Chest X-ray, AP view. Patient: 37 years old, sex M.
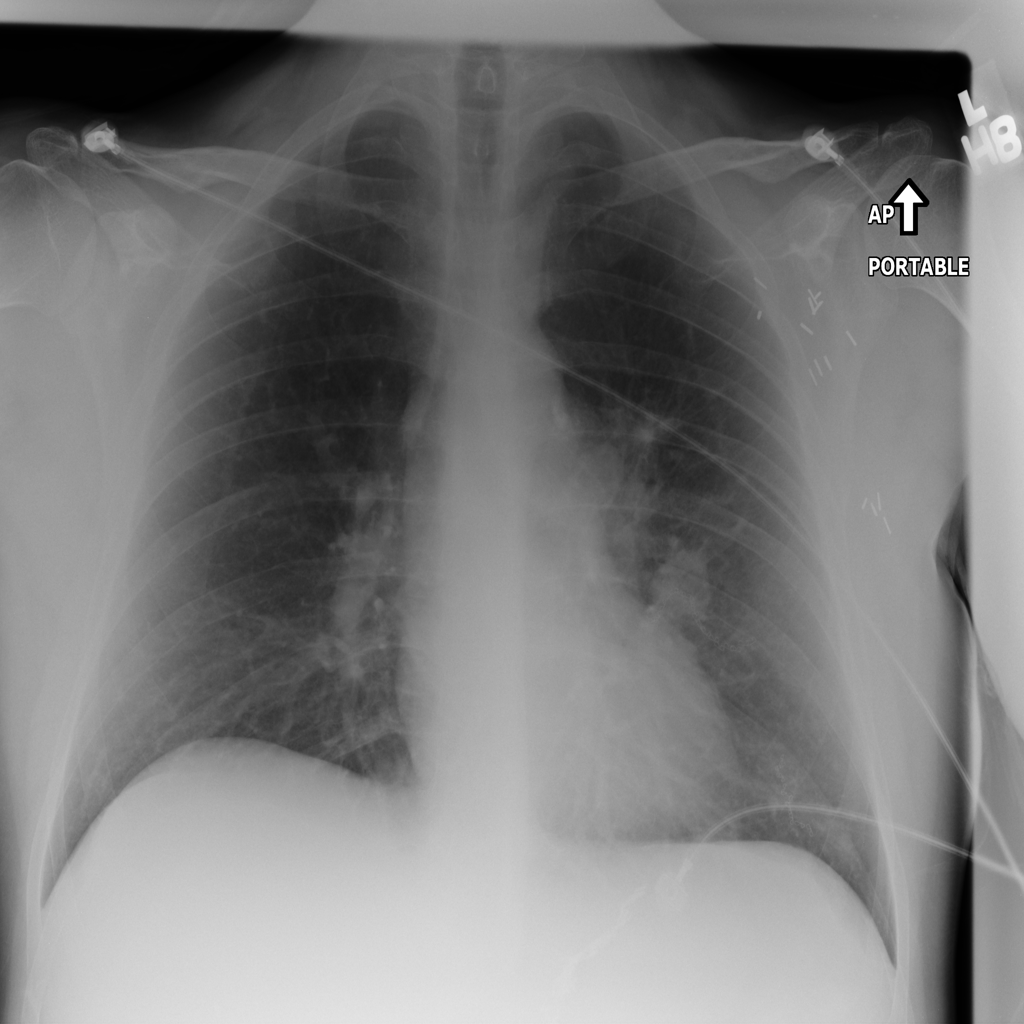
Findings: Atelectasis, Mass